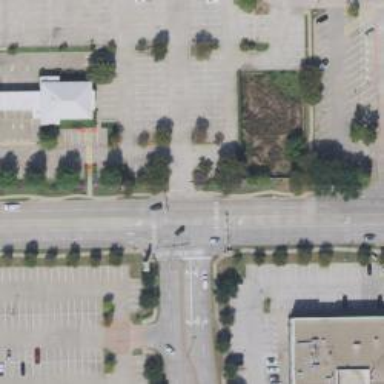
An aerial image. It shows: Secondary road with separate sidewalks.